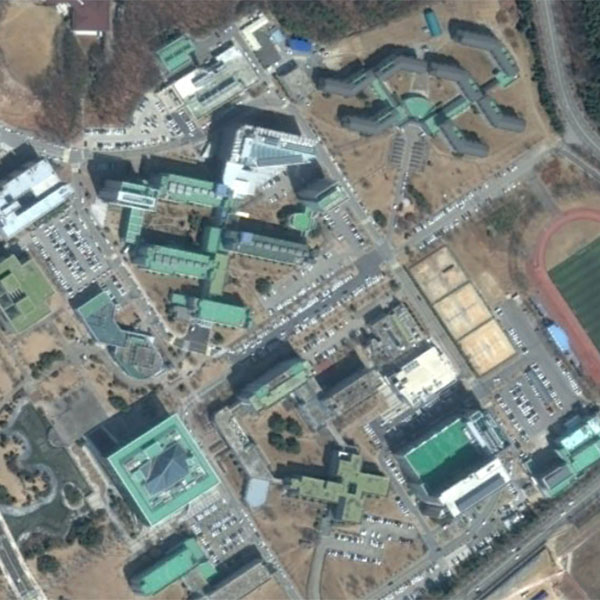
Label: School